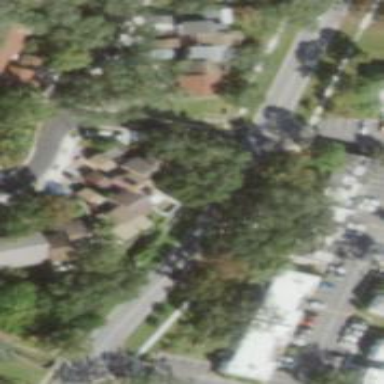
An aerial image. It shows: Living street.